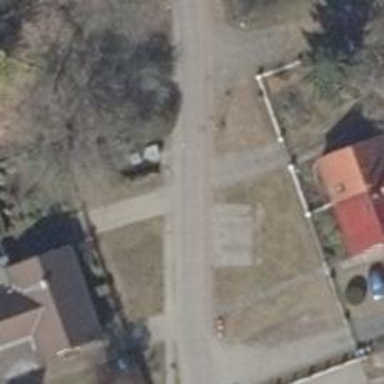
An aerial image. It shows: Living street with sidewalk on the left side.